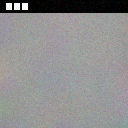
Screen state: on